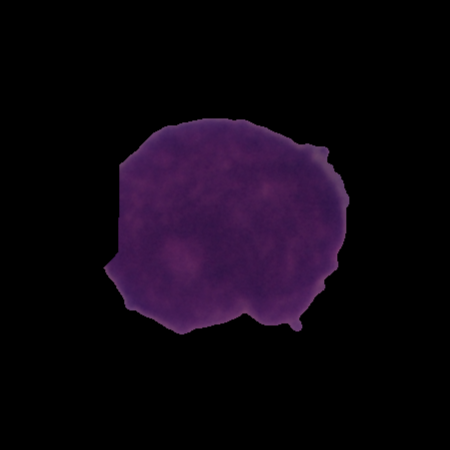
Label: cancer